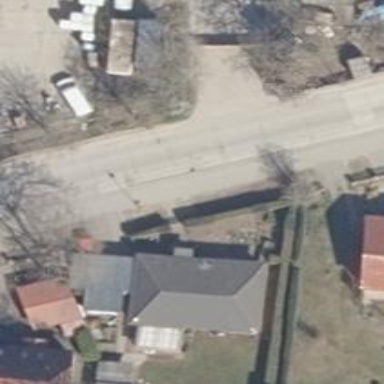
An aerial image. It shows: Residential road with concrete surface. There are separate sidewalks on both sides.